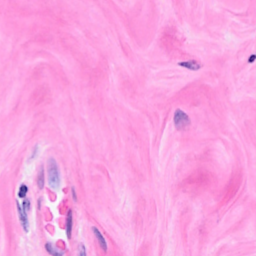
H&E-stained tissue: Breast